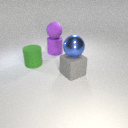
large purple rubber cylinder below large purple rubber sphere